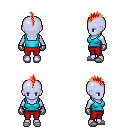
a pixel art fantasy rpg character, female body template, dark elf, purple skin, teal pirate shirt, red pants, red mohawk hairstyle, metal gloves, white slippers, four views (front, back, left, right), 2x2 character sprite sheet, small pixel art, hard edges, no anti-aliasing